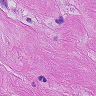
Metastatic tissue present: yes